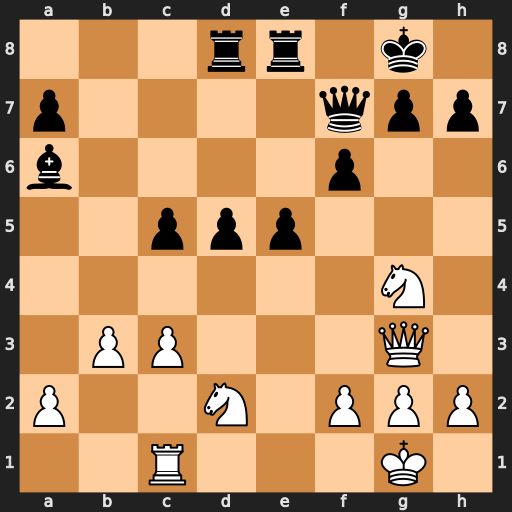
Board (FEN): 3rr1k1/p4qpp/b4p2/2ppp3/6N1/1PP3Q1/P2N1PPP/2R3K1
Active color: w
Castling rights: -
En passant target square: -
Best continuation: Nh6+ Kf8 Nxf7